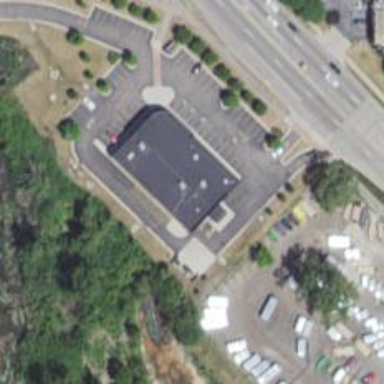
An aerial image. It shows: Pharmacy providing healthcare services.